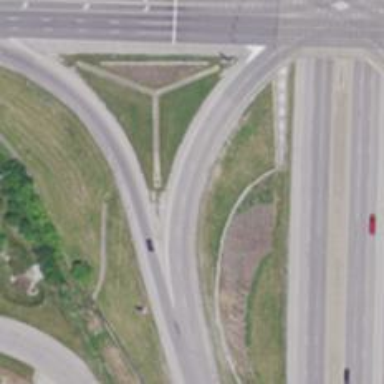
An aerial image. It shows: Trunk link highway.